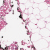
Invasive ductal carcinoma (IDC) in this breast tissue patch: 0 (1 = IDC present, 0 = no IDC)